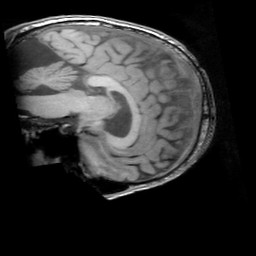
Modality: T1w
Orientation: sagittal
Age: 31
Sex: male
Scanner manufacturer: ge
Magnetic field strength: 3 T
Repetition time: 0.0073 s
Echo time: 0.003 s